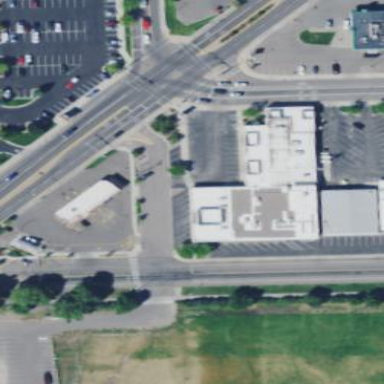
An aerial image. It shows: Retail building.